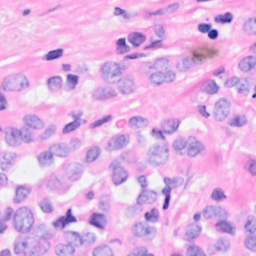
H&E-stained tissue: Breast